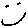
Label: smiley face